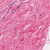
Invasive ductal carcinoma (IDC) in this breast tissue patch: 0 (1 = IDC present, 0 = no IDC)